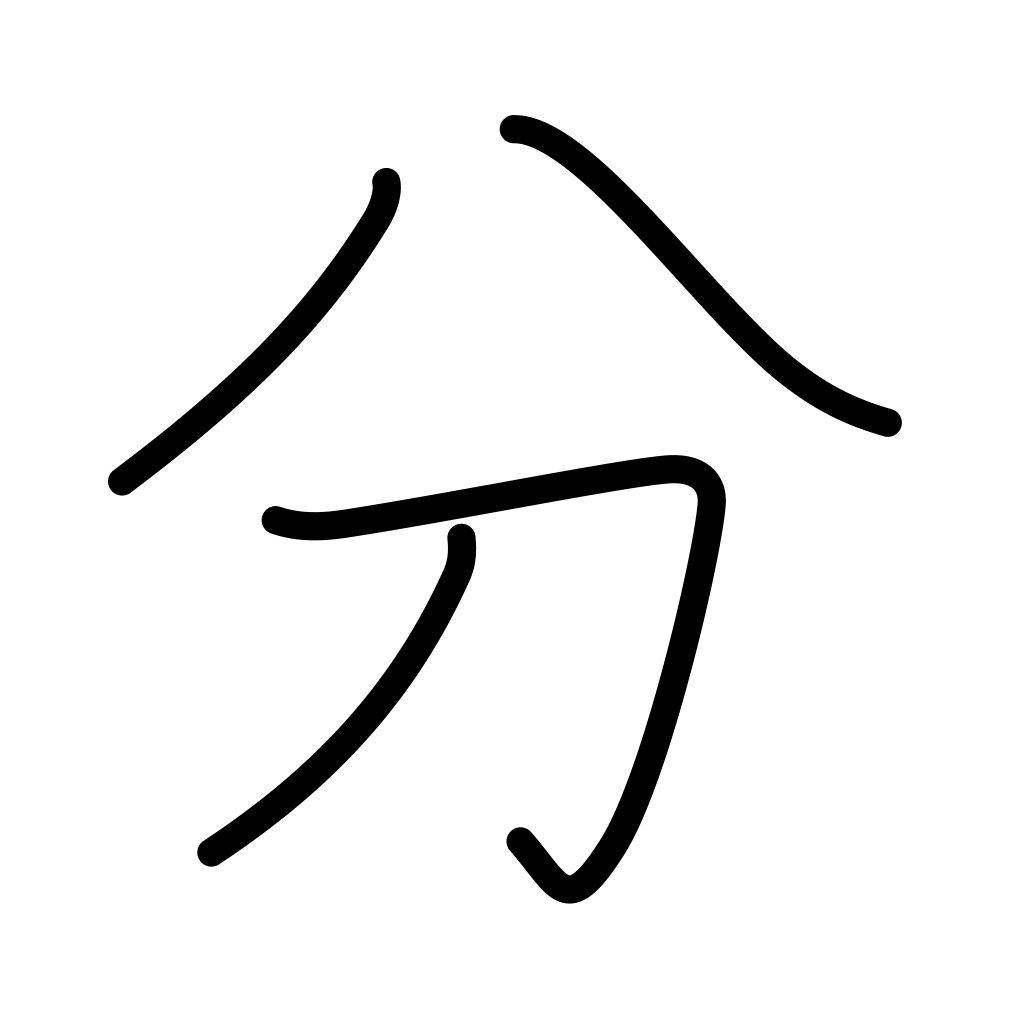
Meaning: part, minute of time, segment, share, degree, one's lot, duty, understand, know, rate, 1%, chances, shaku/100